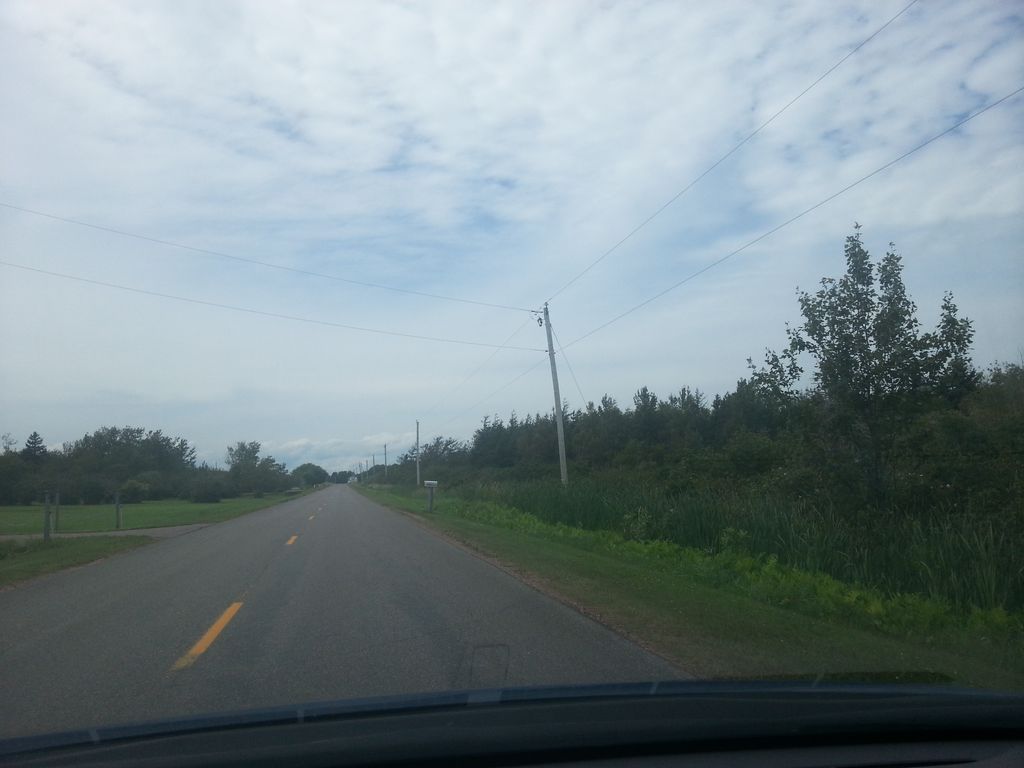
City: charlottetown